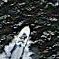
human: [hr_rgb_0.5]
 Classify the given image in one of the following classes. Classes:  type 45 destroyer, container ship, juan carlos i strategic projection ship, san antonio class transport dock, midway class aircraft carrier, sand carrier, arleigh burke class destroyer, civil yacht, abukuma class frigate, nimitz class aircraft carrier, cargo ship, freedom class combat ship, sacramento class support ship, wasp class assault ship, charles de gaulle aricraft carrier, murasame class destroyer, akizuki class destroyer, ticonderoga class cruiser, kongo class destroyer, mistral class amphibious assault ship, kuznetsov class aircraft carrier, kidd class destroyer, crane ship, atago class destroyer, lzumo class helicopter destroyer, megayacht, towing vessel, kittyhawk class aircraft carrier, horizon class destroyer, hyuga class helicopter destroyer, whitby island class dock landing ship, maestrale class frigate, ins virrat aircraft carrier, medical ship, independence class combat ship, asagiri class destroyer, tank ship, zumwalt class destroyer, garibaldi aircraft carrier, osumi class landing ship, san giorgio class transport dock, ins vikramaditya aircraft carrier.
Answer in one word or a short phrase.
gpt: Civil yacht